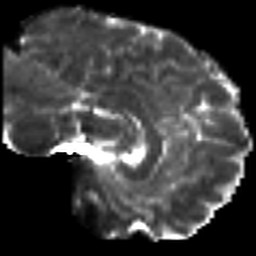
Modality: T2w
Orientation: sagittal
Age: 26
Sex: male
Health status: ill
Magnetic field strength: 3 T
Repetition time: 8.4 s
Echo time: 0.0926 s